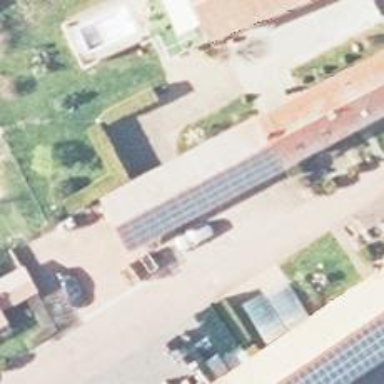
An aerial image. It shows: Small solar photovoltaic panel generator is producing electricity.